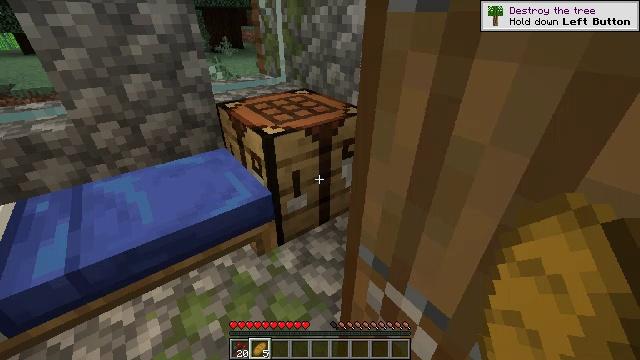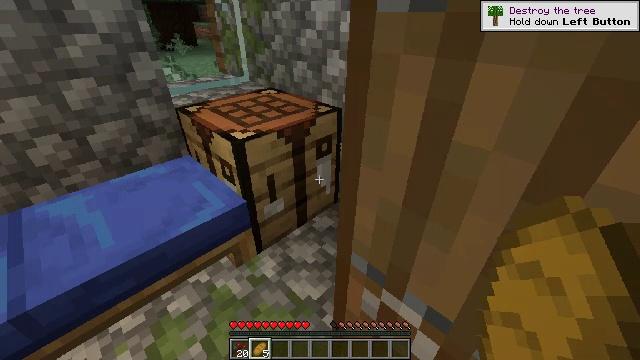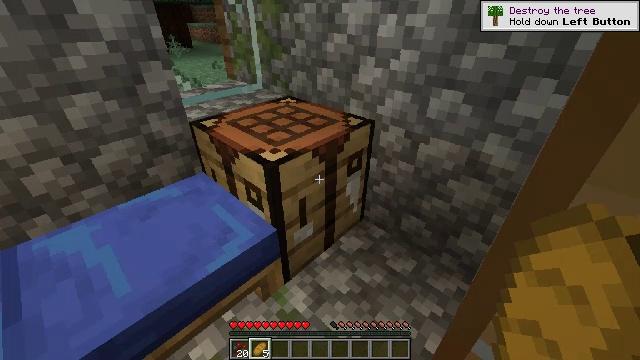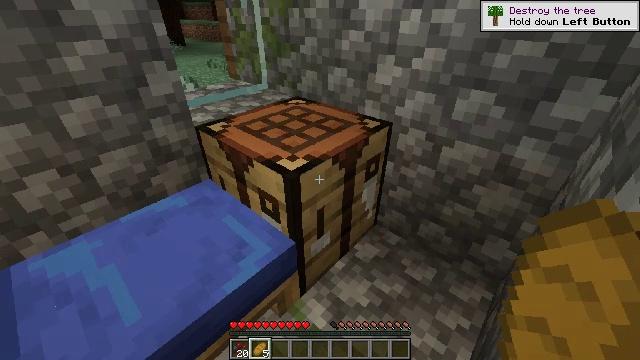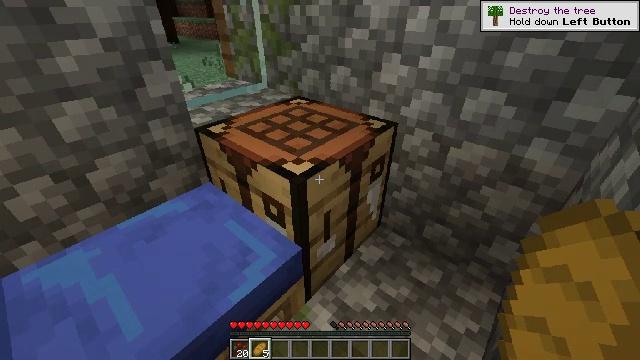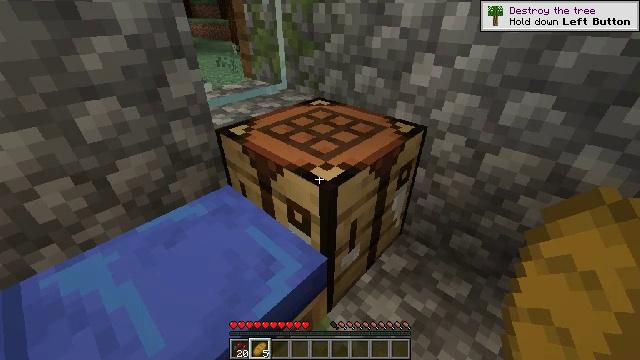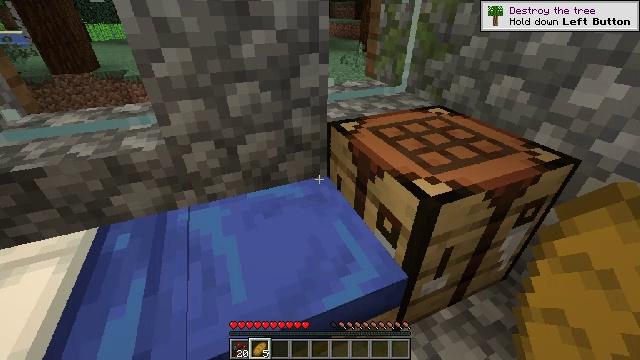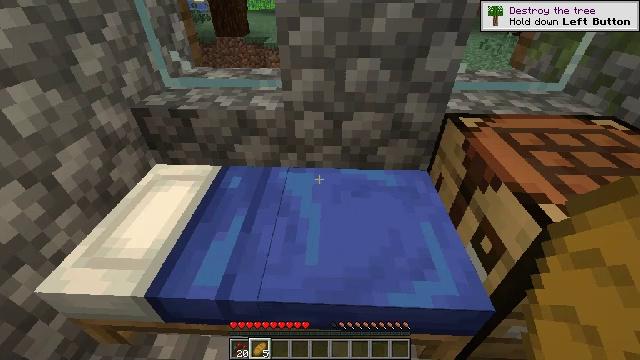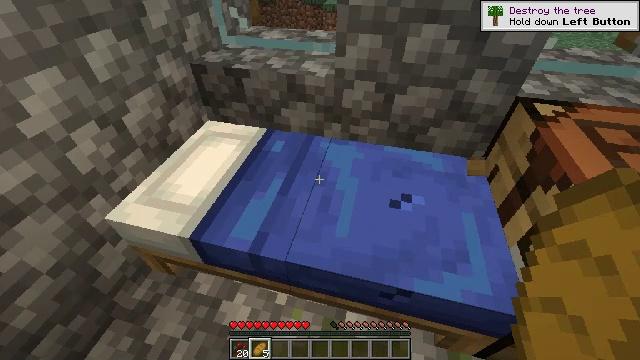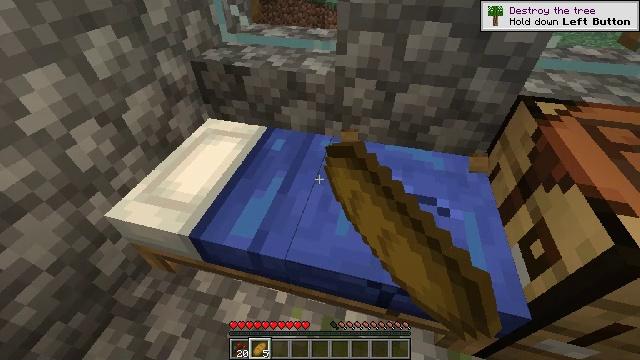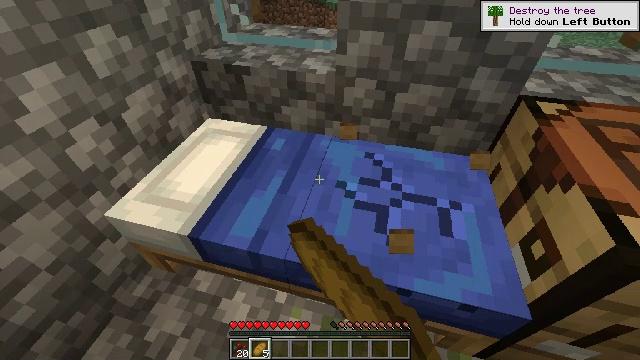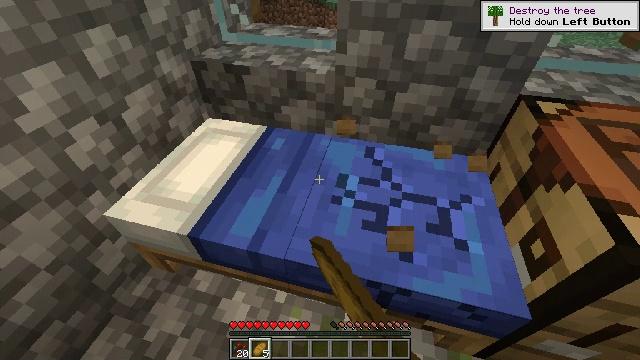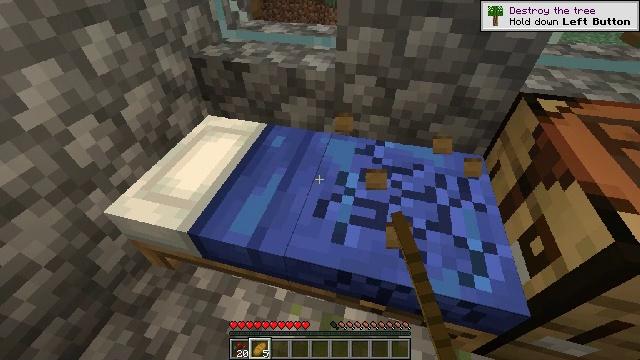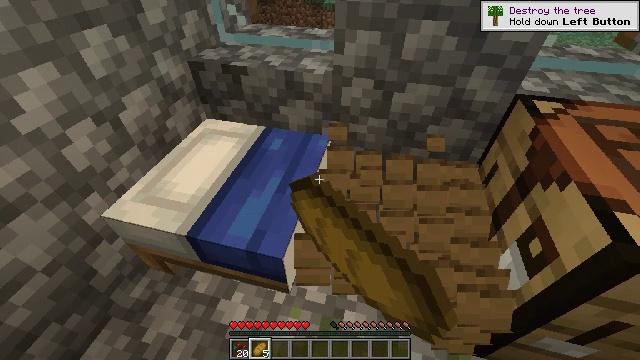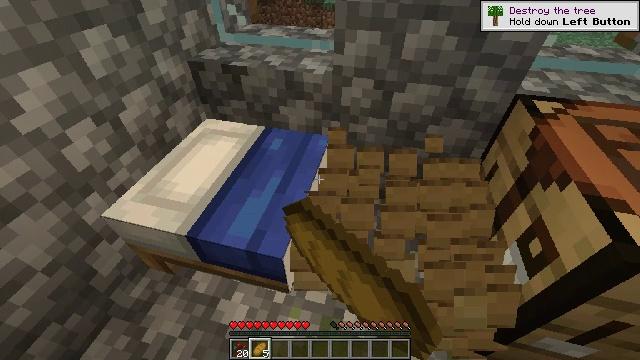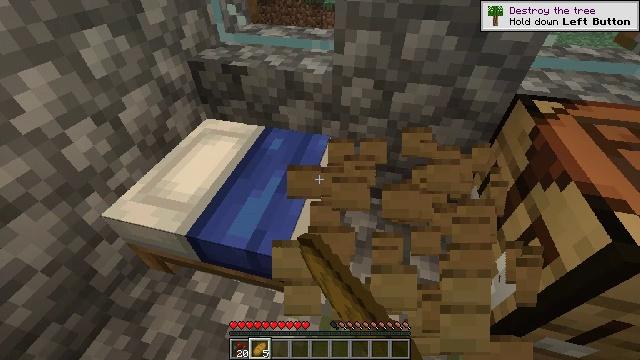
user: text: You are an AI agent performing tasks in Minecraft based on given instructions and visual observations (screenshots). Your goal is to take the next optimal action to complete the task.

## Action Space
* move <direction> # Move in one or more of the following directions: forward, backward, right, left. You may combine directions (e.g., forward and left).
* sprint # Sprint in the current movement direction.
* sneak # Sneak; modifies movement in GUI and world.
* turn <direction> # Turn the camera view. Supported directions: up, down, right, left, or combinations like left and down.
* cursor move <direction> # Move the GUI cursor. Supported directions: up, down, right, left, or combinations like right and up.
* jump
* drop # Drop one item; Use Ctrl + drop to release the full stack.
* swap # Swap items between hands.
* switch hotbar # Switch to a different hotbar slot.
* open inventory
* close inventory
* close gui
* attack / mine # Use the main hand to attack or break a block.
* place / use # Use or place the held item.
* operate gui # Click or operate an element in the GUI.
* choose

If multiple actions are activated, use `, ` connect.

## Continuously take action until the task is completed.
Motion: motion action
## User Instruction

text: Mine the blue bed to pick it up.
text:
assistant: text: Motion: move forward and move left, turn right
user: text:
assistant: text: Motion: move forward and move left, turn right
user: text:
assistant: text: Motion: move forward and move left, turn right
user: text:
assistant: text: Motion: turn right
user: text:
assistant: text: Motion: turn left
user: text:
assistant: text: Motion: turn left
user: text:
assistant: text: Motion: turn left and down
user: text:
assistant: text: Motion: turn left and down, attack / mine
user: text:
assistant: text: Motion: attack / mine
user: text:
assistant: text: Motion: attack / mine
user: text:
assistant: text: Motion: attack / mine
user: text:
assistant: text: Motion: attack / mine
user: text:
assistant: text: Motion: attack / mine
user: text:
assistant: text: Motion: attack / mine
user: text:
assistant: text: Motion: attack / mine
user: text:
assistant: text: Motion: attack / mine
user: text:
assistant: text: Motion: attack / mine
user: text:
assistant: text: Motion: attack / mine